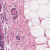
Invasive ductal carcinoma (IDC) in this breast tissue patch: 0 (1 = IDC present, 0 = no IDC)